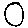
Label: circle